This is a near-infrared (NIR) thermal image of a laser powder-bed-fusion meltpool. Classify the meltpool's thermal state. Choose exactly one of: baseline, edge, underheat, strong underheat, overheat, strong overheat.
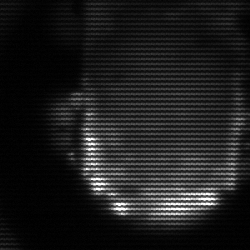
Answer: baseline